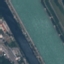
Land use / land cover class: River